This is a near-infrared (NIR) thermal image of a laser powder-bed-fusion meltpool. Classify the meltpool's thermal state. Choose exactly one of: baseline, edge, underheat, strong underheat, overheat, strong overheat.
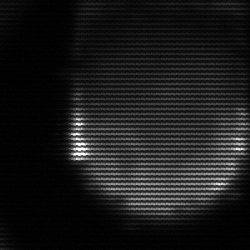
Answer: edge